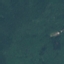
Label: Forest